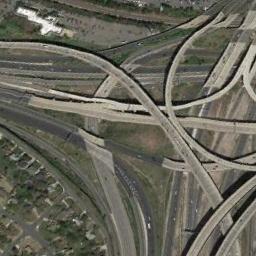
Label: overpass